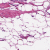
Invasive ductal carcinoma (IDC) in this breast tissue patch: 0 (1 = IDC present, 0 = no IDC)